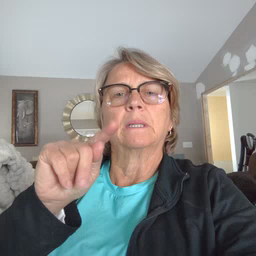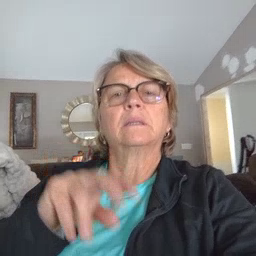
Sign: mitten